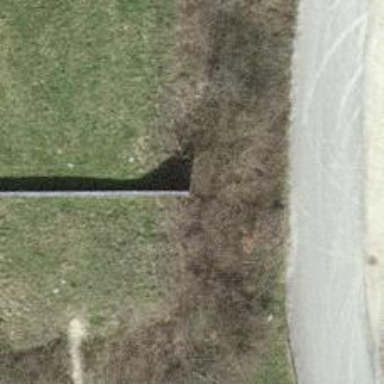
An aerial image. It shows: Wall barrier.